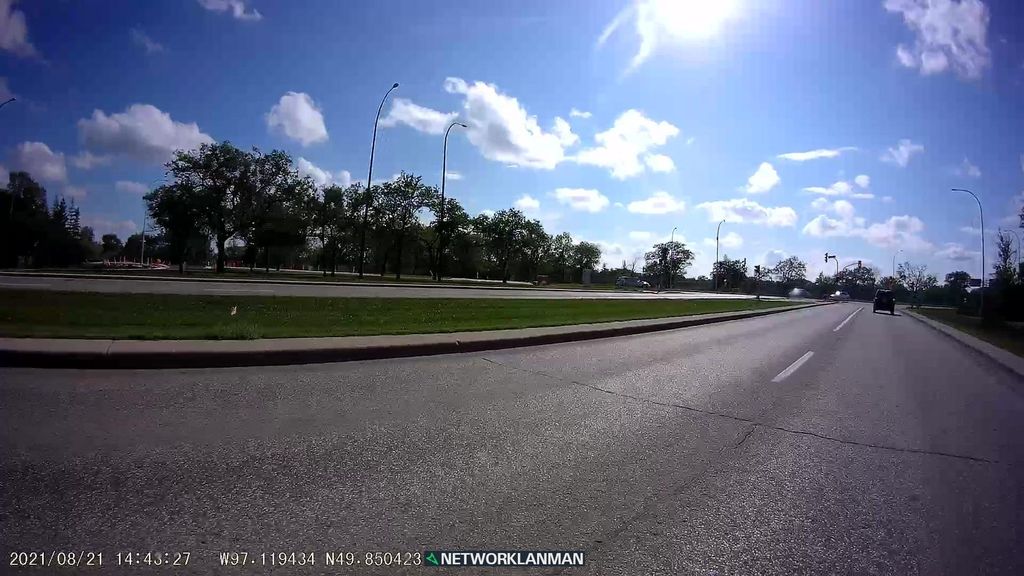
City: winnipeg